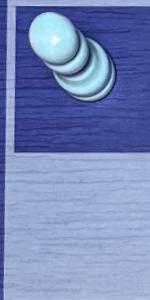
Label: Empty